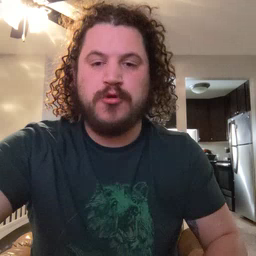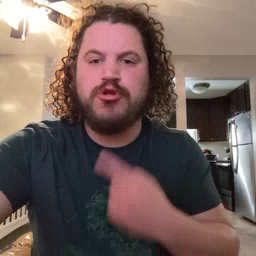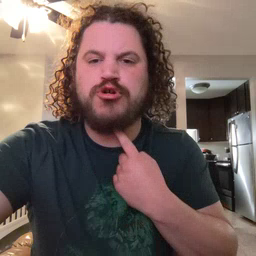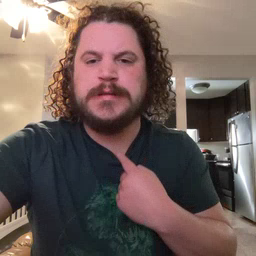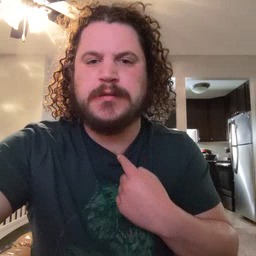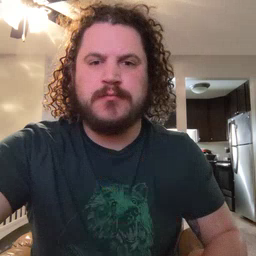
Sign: thirsty